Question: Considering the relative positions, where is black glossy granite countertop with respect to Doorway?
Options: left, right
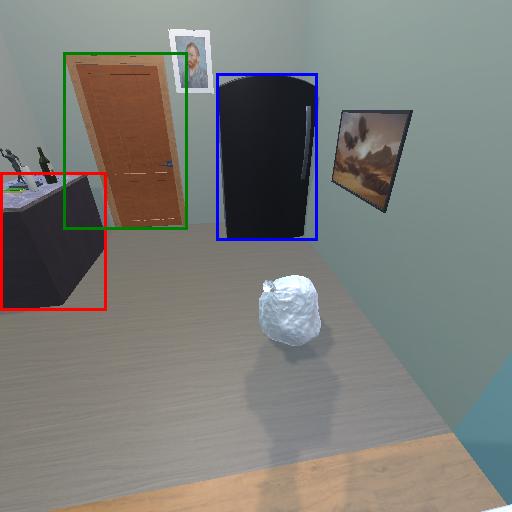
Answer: left